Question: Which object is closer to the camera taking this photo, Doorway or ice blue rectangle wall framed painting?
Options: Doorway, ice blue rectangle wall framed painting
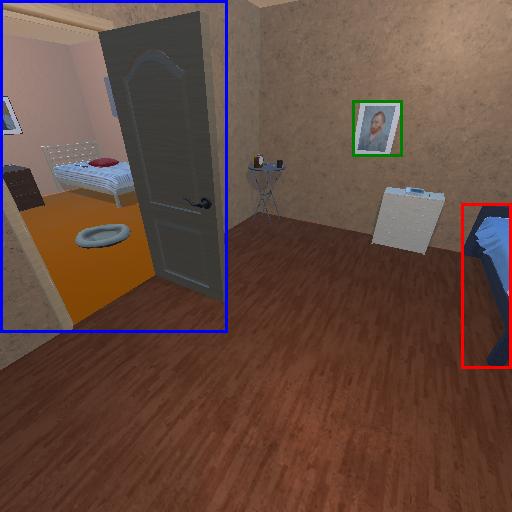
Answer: Doorway